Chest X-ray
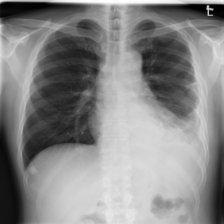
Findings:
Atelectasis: positive
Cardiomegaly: negative
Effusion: positive
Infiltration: negative
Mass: negative
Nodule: negative
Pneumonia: negative
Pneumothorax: negative
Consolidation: negative
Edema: negative
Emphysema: negative
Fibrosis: negative
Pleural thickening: positive
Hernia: negative